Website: home-depot
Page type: customer-info-address
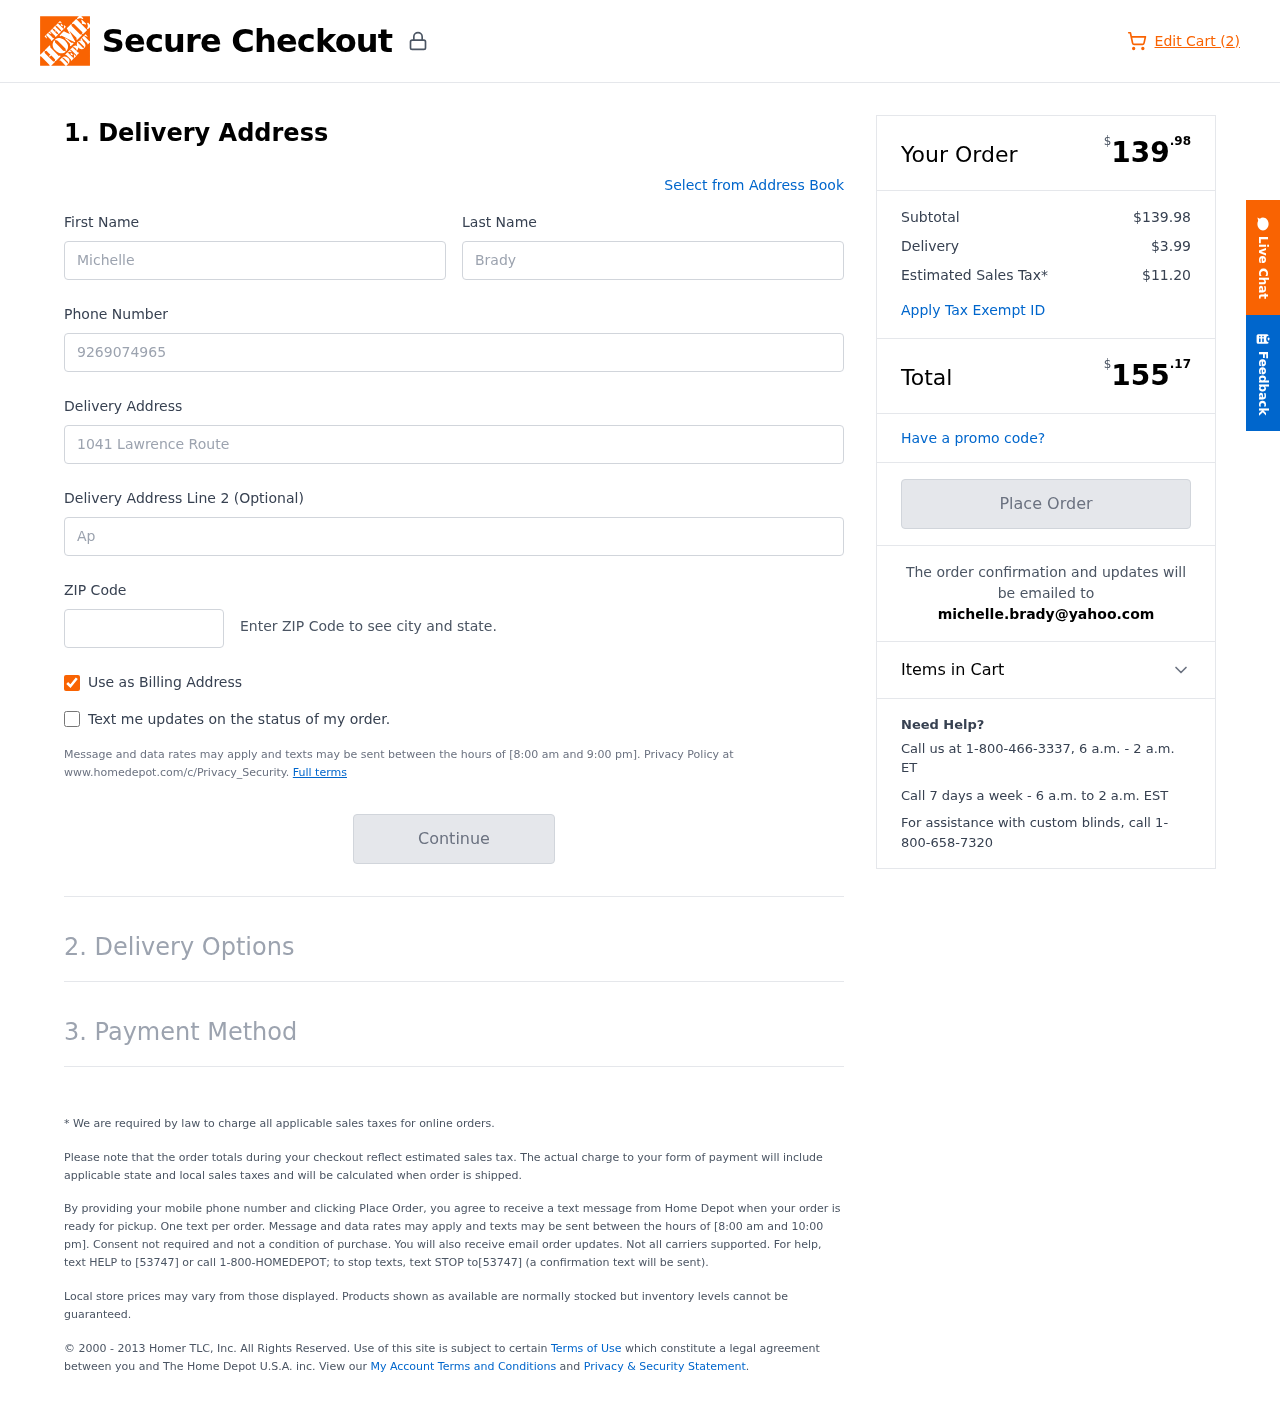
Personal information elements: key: PII_EMAIL
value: michelle.brady@yahoo.com
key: PII_FIRSTNAME
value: Michelle
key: PII_LASTNAME
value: Brady
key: PII_PHONE
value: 9269074965
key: PII_POSTCODE
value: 51229
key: PII_STREET
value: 1041 Lawrence Route
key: PII_STREET2
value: Apt. 568
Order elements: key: ORDER_NUM_ITEMS
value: Edit Cart (2)
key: ORDER_SUBTOTAL_HEADER
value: $139.98
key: ORDER_SUBTOTAL
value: $139.98
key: ORDER_SHIPPING_COST
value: $3.99
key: ORDER_TAX
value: $11.20
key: ORDER_TOTAL2
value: $155.17